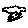
Label: cloud